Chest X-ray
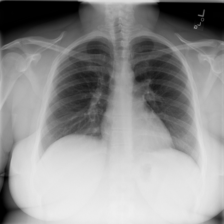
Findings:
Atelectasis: negative
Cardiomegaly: negative
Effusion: negative
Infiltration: negative
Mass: negative
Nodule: negative
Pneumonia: negative
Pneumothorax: negative
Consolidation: negative
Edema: negative
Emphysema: negative
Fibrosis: negative
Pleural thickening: negative
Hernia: negative